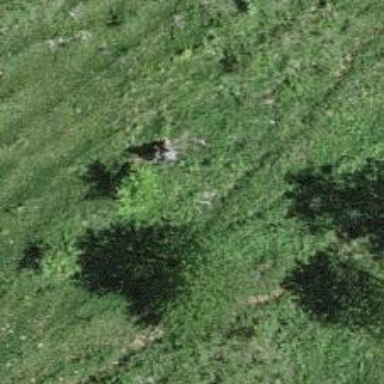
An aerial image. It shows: Single tag "natural: tree."